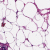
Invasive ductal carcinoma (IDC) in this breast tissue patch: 0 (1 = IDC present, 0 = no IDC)